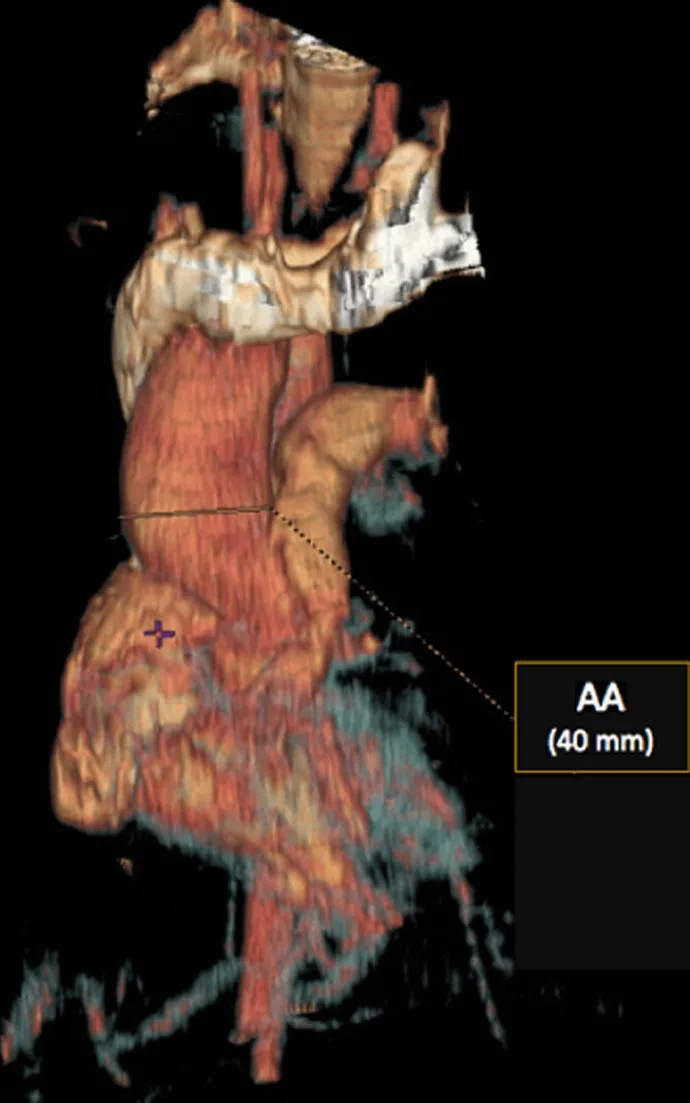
3D contrast-enhanced CT image demonstrating ascending aorta dilation with right aortic arch.
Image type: radiology (ct)